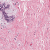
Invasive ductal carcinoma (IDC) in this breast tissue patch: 0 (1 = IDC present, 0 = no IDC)